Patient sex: M
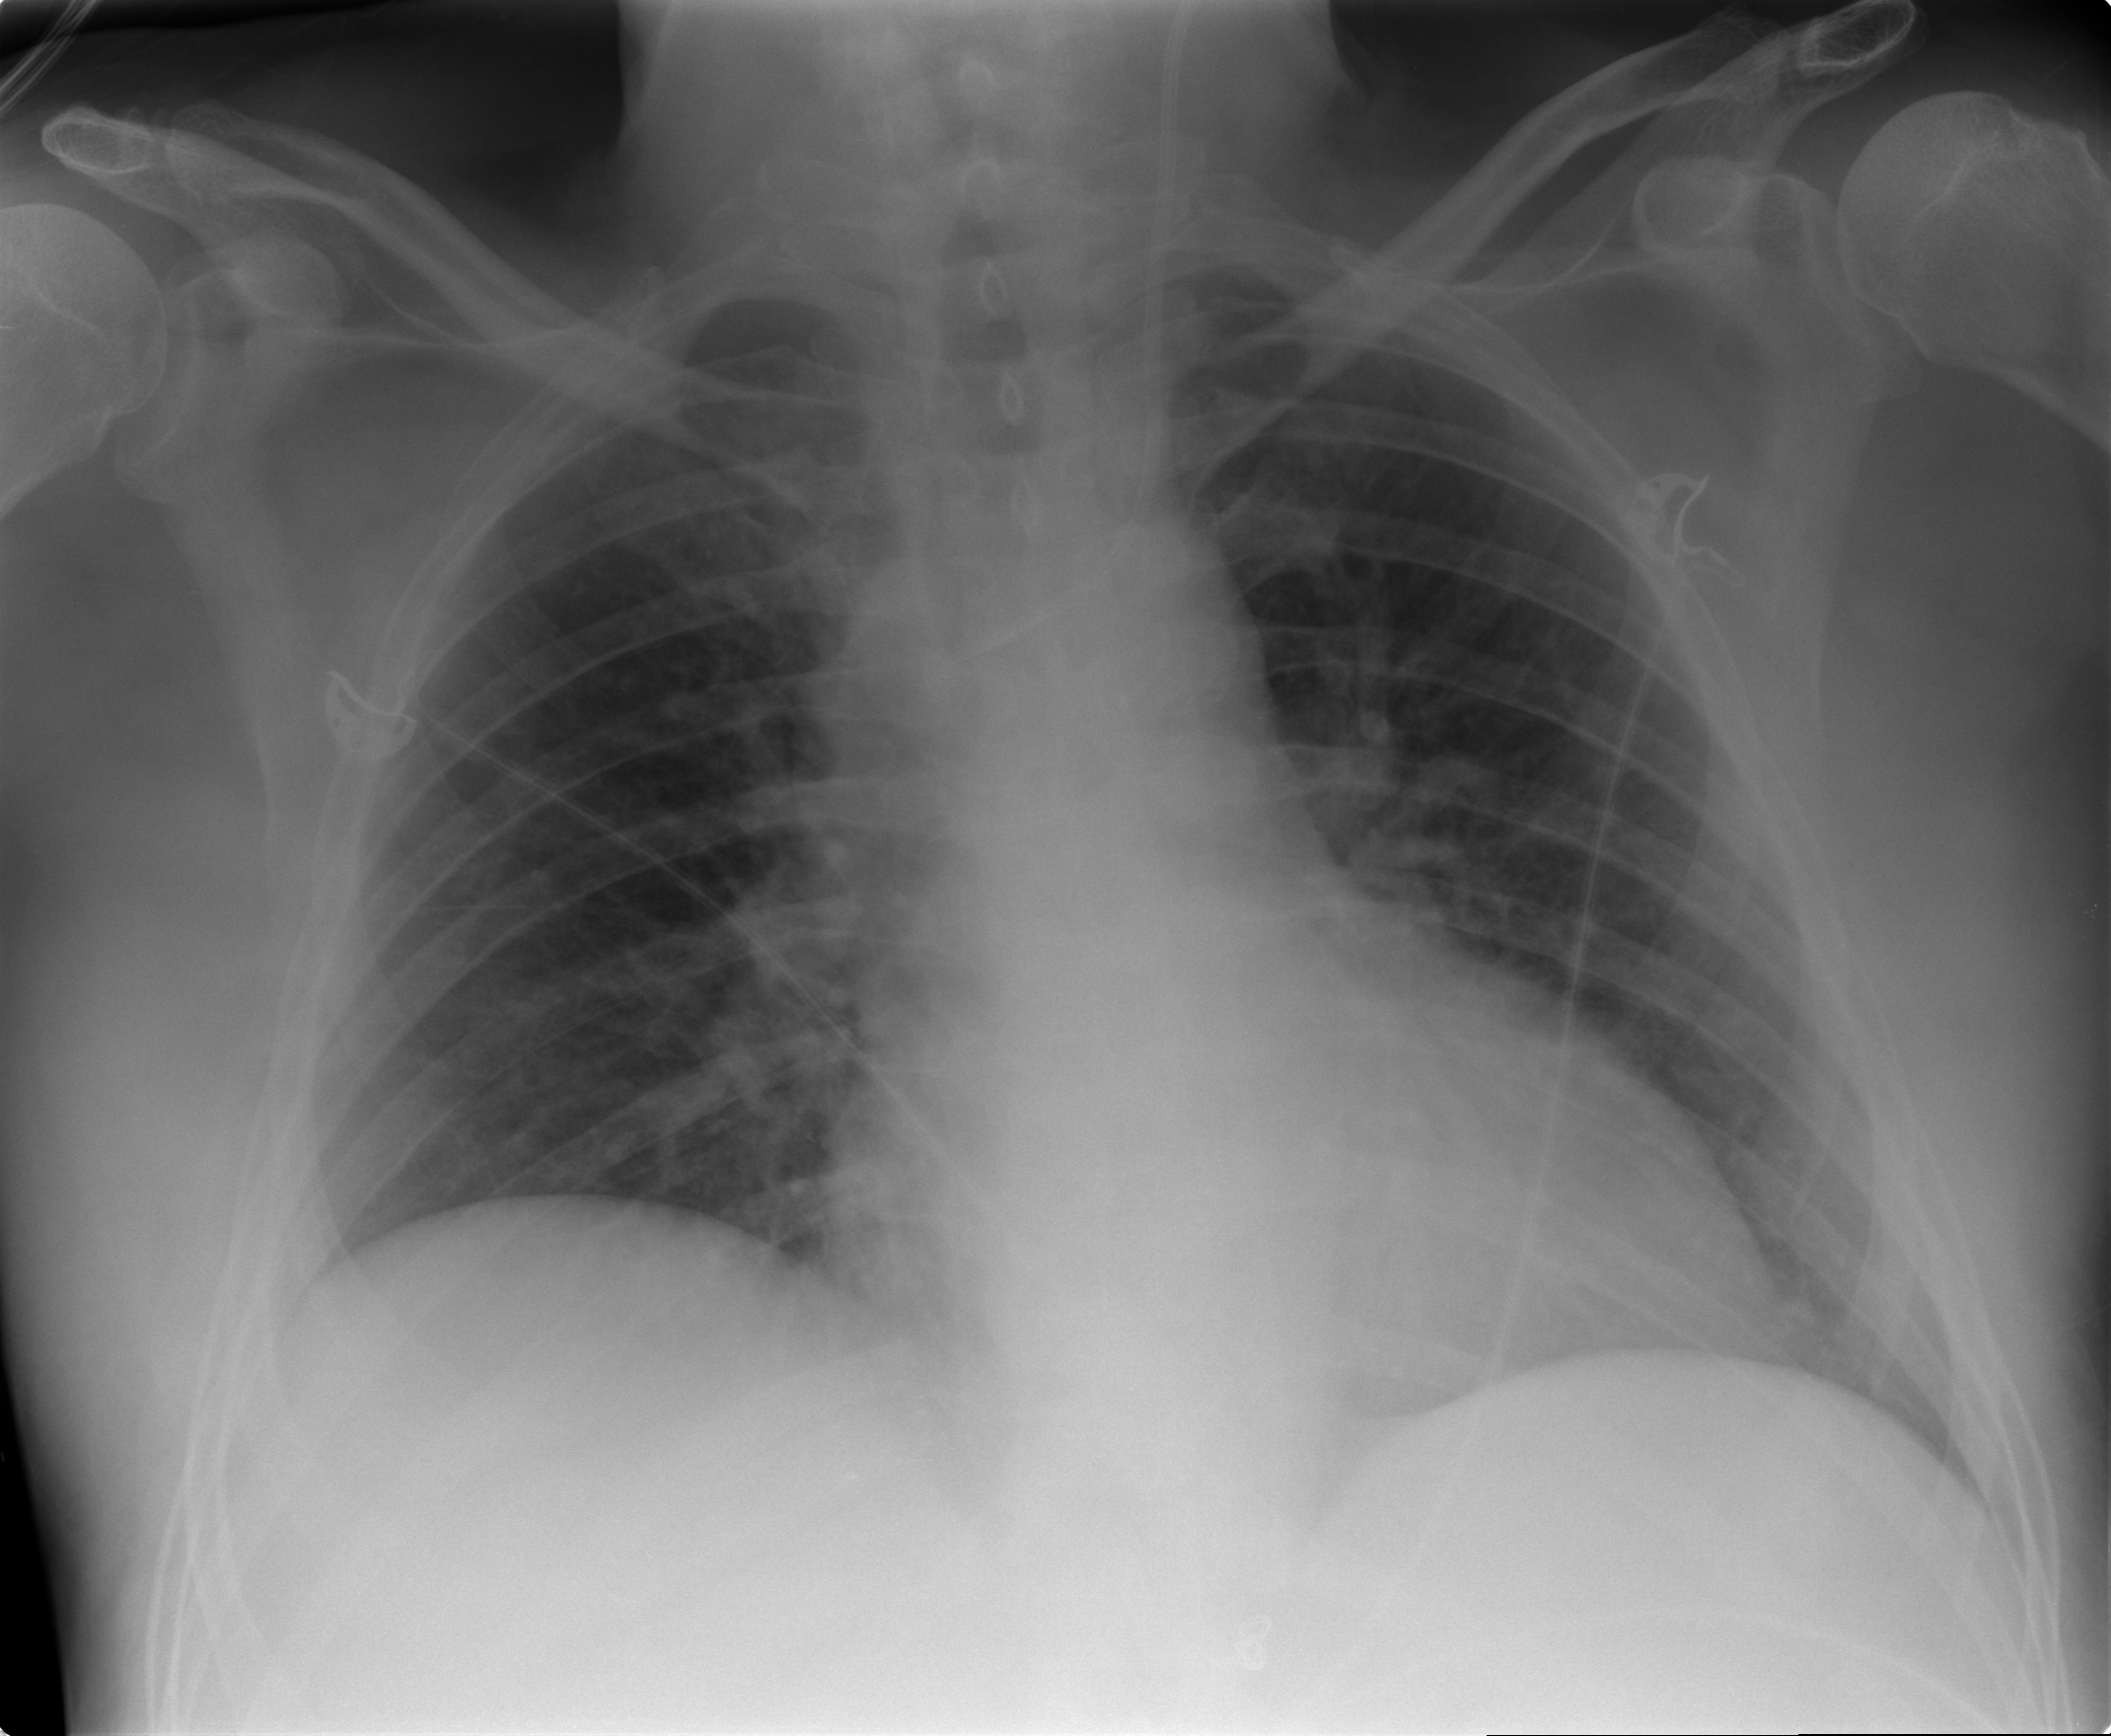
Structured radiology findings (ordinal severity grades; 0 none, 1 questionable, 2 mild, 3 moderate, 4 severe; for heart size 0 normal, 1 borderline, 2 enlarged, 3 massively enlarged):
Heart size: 1
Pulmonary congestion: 1
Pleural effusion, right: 0
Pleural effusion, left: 0
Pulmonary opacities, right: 0
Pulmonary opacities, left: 0
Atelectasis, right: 0
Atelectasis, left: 0